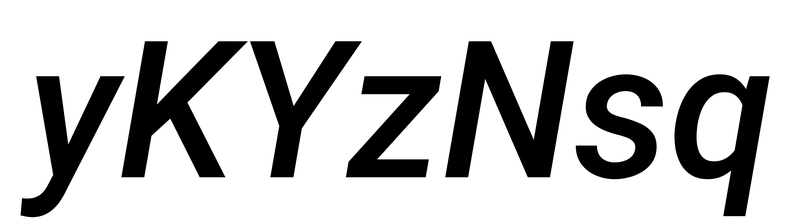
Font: Roboto-Italic_Medium_Italic